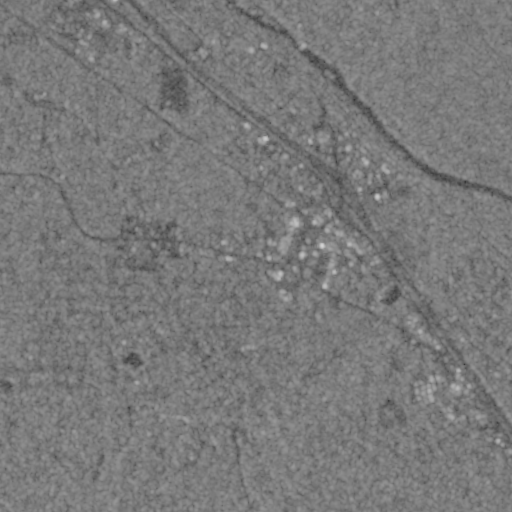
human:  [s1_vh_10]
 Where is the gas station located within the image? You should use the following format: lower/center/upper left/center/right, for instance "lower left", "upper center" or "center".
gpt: The gas station is located in the center left of the image.
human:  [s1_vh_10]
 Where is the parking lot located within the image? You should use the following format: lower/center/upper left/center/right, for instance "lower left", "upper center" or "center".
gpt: The parking lot is located in the upper center of the image.
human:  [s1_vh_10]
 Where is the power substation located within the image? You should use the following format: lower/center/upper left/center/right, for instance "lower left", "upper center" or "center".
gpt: The power substation is located in the center right of the image.
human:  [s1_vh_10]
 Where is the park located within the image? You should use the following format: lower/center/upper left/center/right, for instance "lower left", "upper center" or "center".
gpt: There is no park in the image.

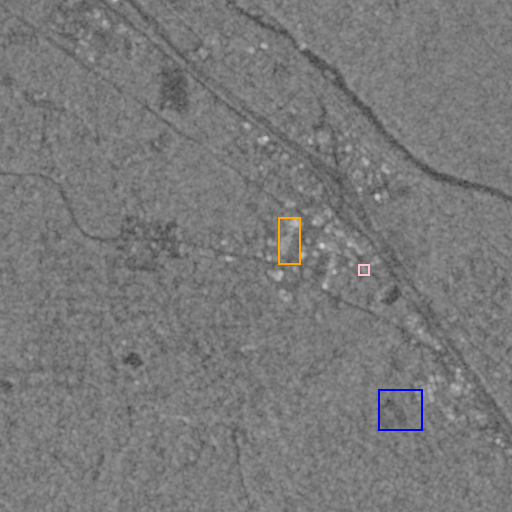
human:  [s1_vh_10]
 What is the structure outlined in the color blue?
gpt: The structure outlined in blue is a park.
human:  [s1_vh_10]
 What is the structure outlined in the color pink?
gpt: The structure outlined in pink is a power substation.
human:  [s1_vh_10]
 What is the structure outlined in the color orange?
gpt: The structure outlined in orange is a building.
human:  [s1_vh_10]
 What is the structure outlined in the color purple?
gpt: There is no purple outline.